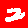
Digit: 2